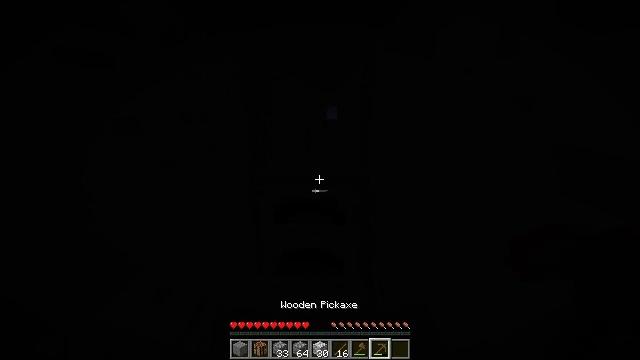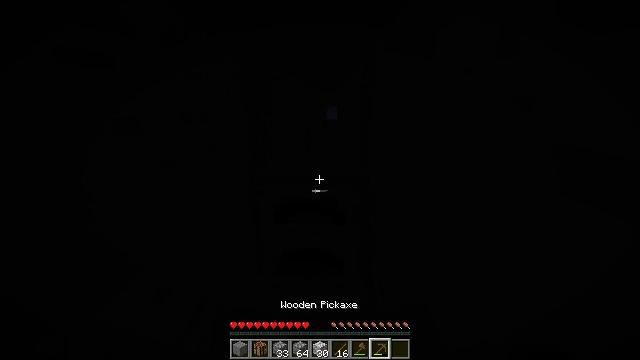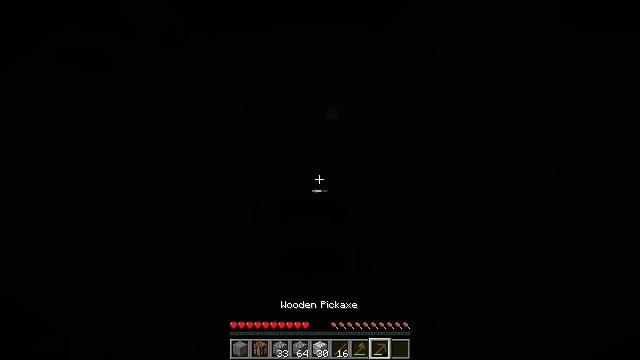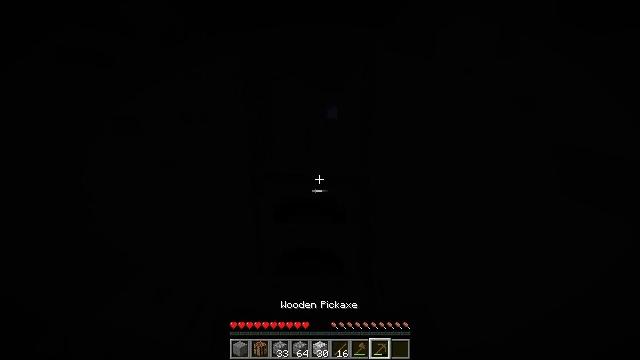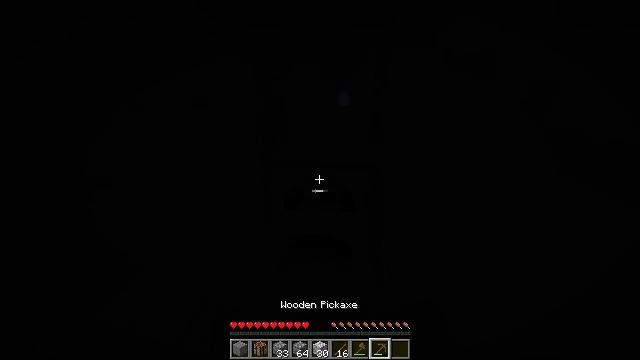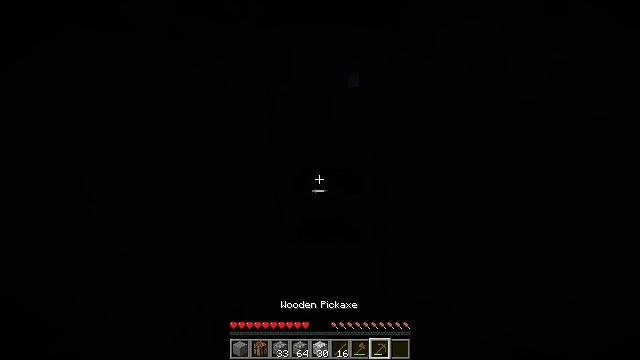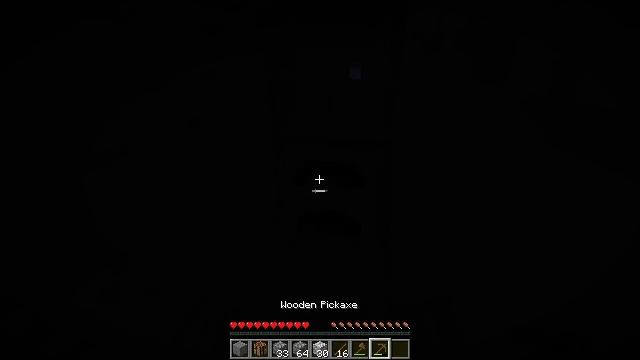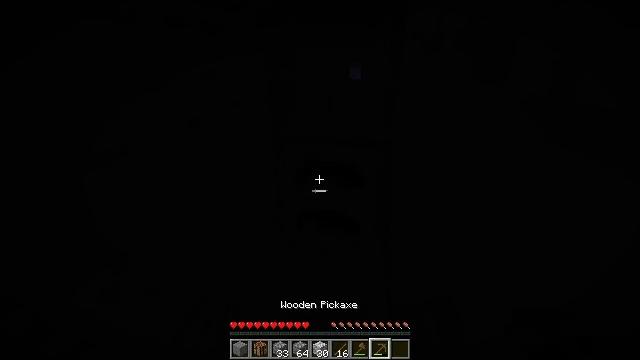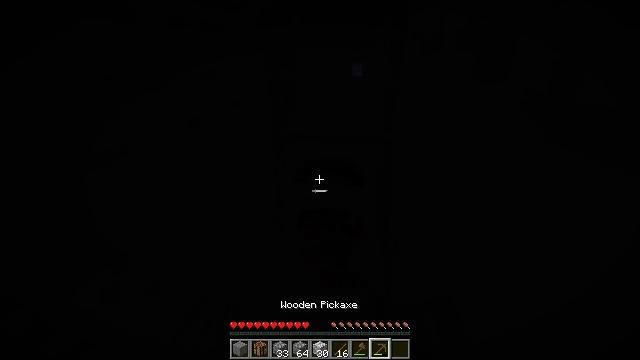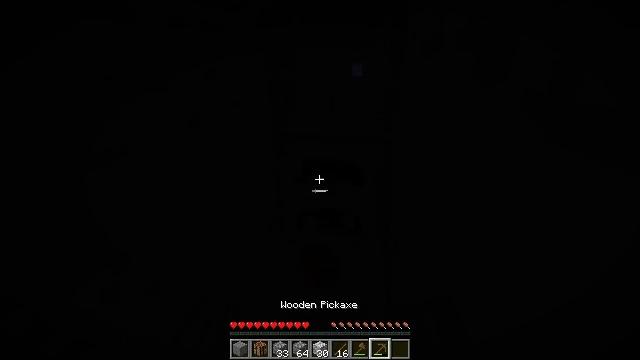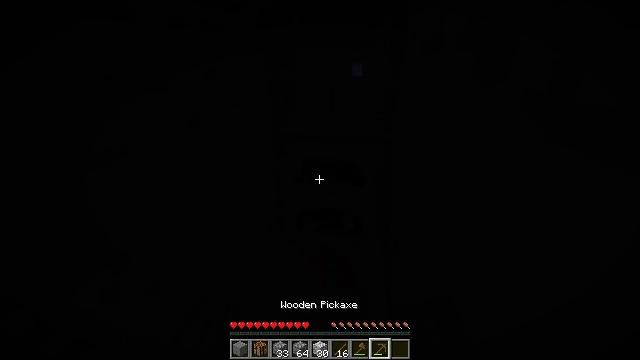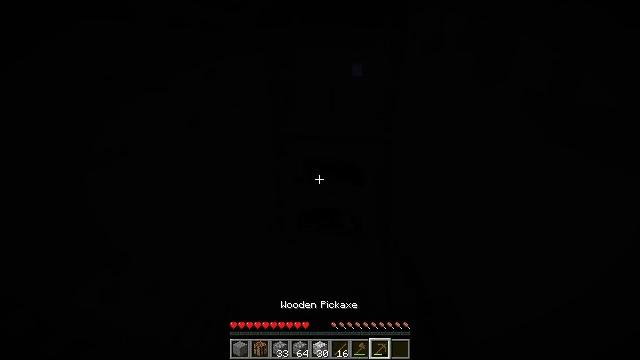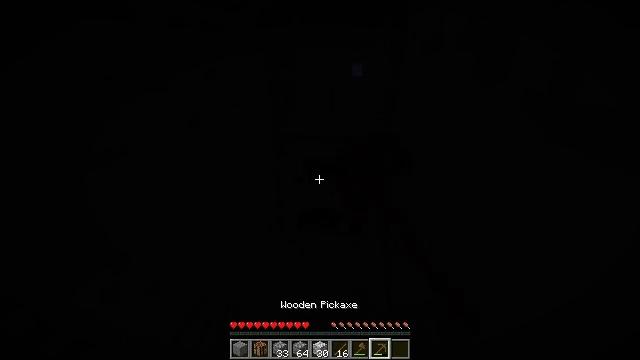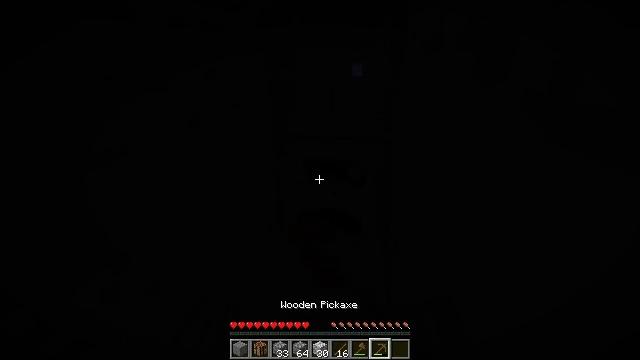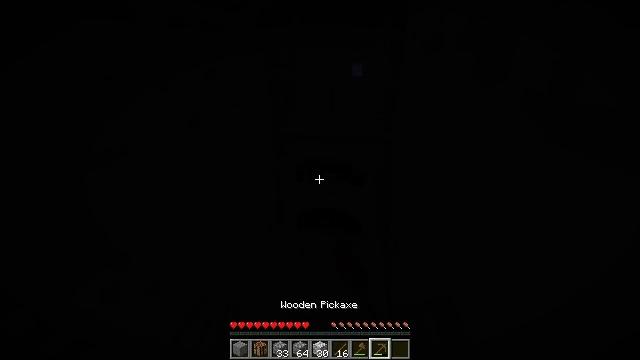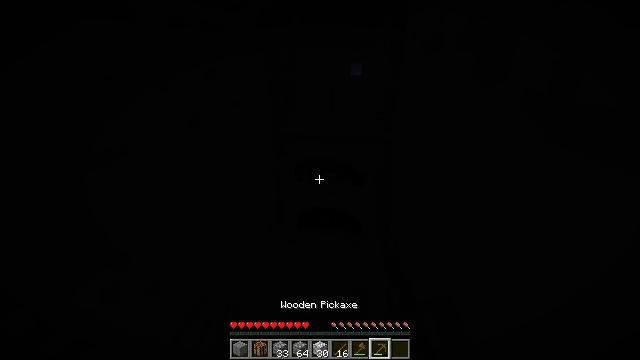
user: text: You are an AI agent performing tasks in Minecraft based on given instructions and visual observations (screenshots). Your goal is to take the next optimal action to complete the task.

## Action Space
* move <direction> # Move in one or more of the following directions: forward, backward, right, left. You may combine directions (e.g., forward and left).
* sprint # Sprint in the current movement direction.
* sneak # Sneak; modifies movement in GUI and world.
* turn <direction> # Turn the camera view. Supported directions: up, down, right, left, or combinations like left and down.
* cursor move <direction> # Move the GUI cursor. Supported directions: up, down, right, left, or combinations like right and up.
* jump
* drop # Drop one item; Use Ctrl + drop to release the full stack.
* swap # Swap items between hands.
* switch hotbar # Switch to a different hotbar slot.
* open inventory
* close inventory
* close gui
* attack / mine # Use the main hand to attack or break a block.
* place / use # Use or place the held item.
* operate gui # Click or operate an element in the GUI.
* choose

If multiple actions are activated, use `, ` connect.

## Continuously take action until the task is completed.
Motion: motion action
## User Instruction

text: Remove the furnace from its place.
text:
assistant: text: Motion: no_op
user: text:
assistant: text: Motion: no_op
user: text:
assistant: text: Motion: no_op
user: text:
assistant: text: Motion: turn left and down
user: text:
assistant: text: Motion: turn left and down
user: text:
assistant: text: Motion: turn down
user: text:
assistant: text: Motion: attack / mine
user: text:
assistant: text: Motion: attack / mine
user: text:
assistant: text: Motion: attack / mine
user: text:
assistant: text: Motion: attack / mine
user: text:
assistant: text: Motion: attack / mine
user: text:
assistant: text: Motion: attack / mine
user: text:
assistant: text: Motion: attack / mine
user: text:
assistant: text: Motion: attack / mine
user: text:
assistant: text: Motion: attack / mine
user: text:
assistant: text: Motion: move forward, turn right, attack / mine
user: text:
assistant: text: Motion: move forward, attack / mine
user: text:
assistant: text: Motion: move forward, attack / mine
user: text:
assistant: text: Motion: attack / mine
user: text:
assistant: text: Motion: attack / mine
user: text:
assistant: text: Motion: attack / mine
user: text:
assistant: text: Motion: attack / mine
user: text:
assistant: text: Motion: attack / mine
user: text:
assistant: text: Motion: attack / mine
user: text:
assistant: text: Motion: attack / mine
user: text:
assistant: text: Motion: attack / mine
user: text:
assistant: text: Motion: attack / mine
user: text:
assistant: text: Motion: attack / mine
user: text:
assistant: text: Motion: attack / mine
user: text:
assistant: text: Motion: attack / mine